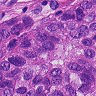
Metastatic tissue present: yes